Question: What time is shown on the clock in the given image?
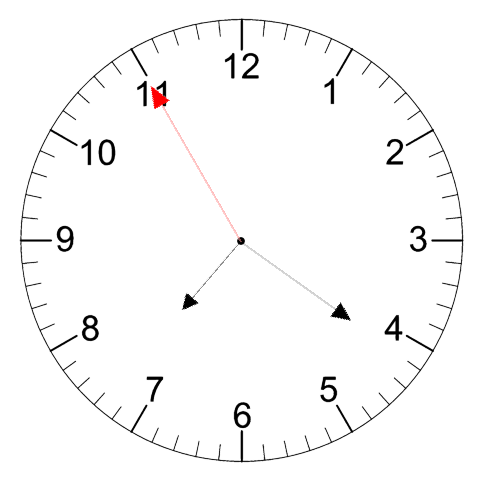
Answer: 07:20:55